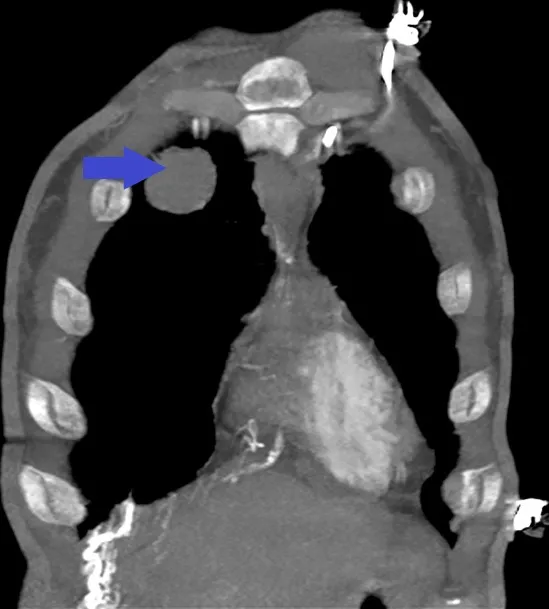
Enhanced CT scan of the chest showing a large metastasis to the right upper lobe (blue arrow).
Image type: radiology (ct)